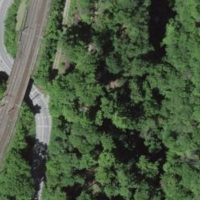
EUNIS habitat code: 57
Species observed at this site:
Hedera helix